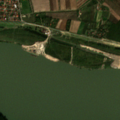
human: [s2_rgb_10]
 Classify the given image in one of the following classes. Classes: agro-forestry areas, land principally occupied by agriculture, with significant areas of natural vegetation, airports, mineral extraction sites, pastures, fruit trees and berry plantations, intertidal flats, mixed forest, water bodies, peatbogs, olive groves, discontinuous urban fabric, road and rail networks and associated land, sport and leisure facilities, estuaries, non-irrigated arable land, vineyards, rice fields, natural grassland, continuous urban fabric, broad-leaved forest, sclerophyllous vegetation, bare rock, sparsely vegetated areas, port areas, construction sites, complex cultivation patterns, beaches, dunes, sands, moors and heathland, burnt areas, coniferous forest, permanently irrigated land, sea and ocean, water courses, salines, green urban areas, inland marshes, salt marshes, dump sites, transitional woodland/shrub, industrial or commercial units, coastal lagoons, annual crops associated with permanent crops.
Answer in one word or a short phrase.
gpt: discontinuous urban fabric, non-irrigated arable land, complex cultivation patterns, broad-leaved forest, transitional woodland/shrub, water courses